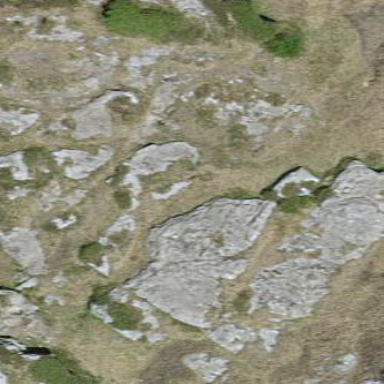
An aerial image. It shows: Landscape of bare rock.